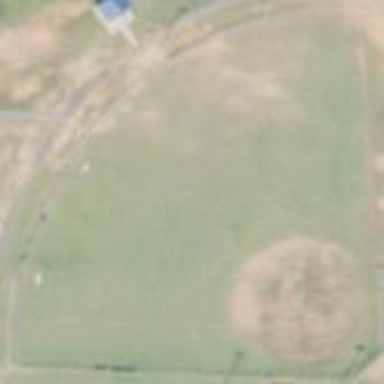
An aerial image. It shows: Baseball pitch for leisure land.